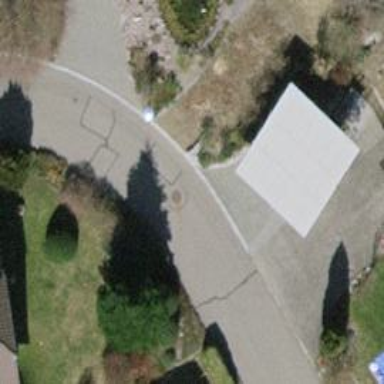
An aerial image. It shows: Residential road with asphalt surface and no sidewalk.